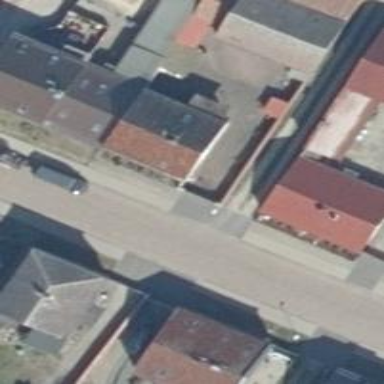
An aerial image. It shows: Residential road.